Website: ulta-beauty
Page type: cross-sells
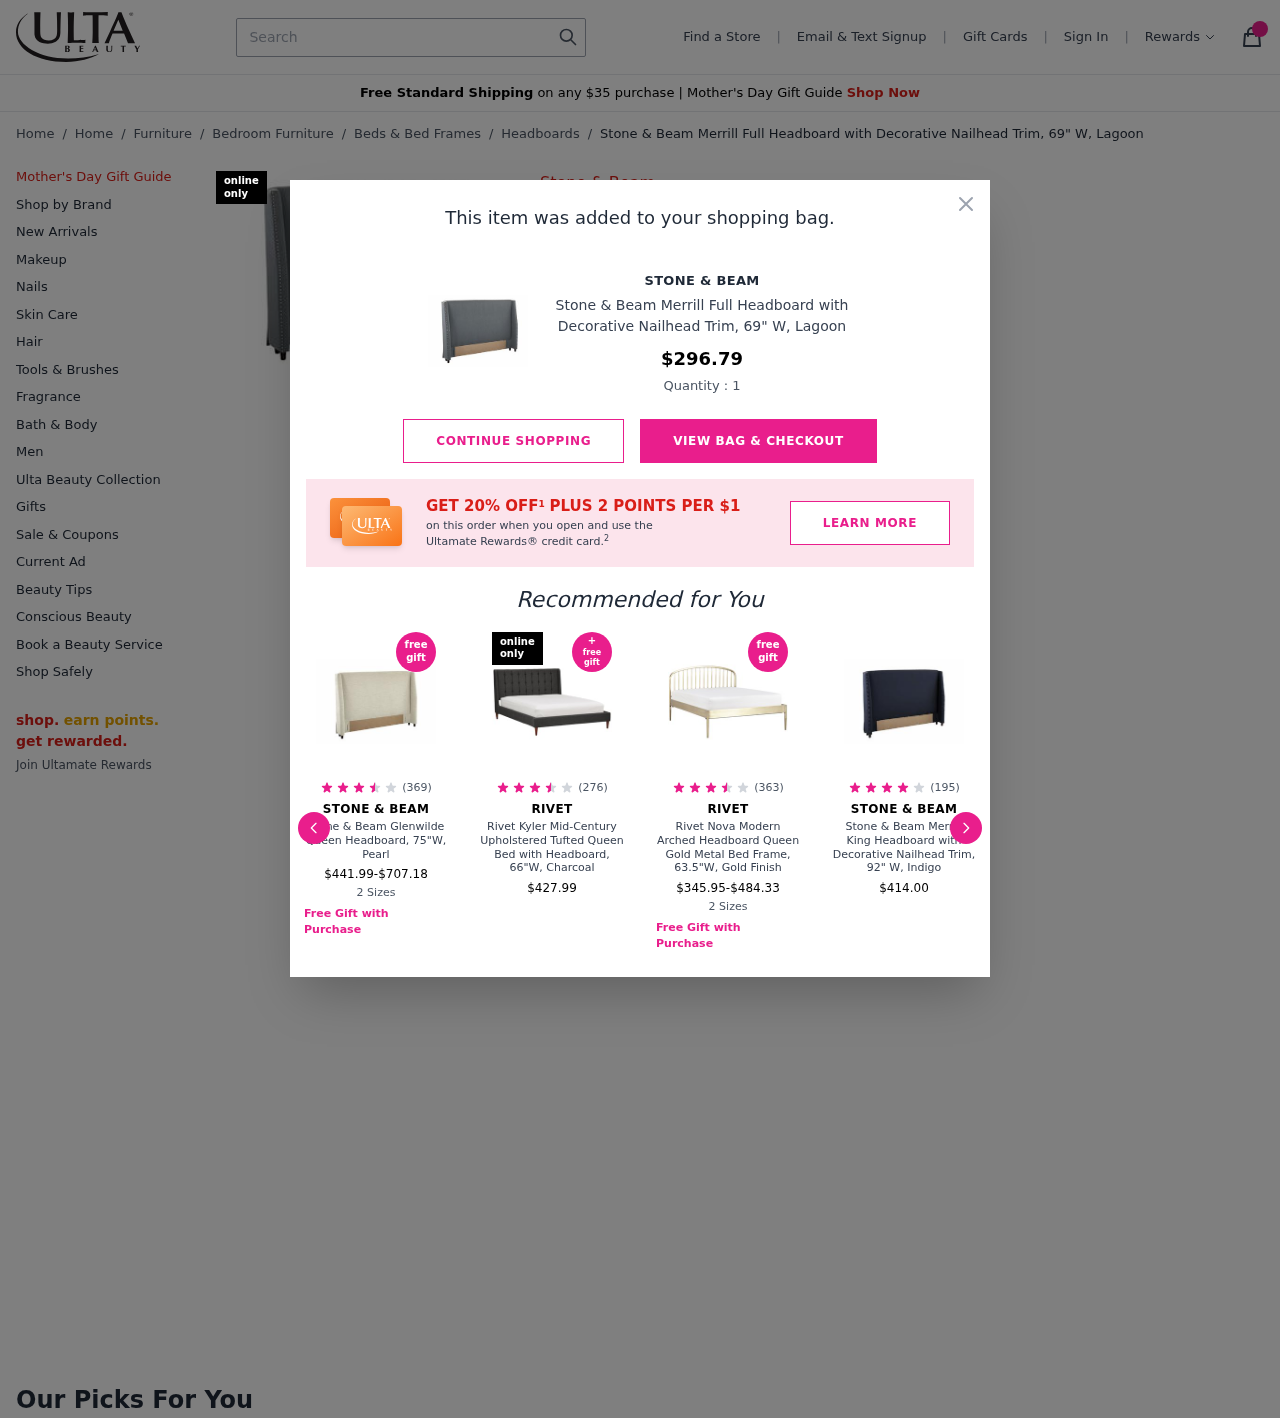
Product elements: key: PRODUCT1_BRAND
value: Stone & Beam
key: PRODUCT1_BREADCRUMB
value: Home
Furniture
Bedroom Furniture
Beds & Bed Frames
Headboards
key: PRODUCT1_NAME
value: Stone & Beam Merrill Full Headboard with Decorative Nailhead Trim, 69" W, Lagoon
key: PRODUCT1_QUANTITY
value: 1
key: PRODUCT2_BRAND
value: Stone & Beam
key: PRODUCT2_NAME
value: Stone & Beam Glenwilde Queen Headboard, 75"W, Pearl
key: PRODUCT2_NUM_RATINGS
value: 369
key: PRODUCT2_PRICE
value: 441.99
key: PRODUCT2_RATING
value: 3.7
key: PRODUCT3_BRAND
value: Rivet
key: PRODUCT3_NAME
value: Rivet Kyler Mid-Century Upholstered Tufted Queen Bed with Headboard, 66"W, Charcoal
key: PRODUCT3_NUM_RATINGS
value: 276
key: PRODUCT3_PRICE
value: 427.99
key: PRODUCT3_RATING
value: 3.7
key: PRODUCT4_BRAND
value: Rivet
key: PRODUCT4_NAME
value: Rivet Nova Modern Arched Headboard Queen Gold Metal Bed Frame, 63.5"W, Gold Finish
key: PRODUCT4_NUM_RATINGS
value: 363
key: PRODUCT4_PRICE
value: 345.95
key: PRODUCT4_RATING
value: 3.8
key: PRODUCT5_BRAND
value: Stone & Beam
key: PRODUCT5_NAME
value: Stone & Beam Merrill King Headboard with Decorative Nailhead Trim, 92" W, Indigo
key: PRODUCT5_NUM_RATINGS
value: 195
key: PRODUCT5_PRICE
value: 414
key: PRODUCT5_RATING
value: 4
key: PRODUCT1_BRAND2
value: STONE & BEAM
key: PRODUCT1_NAME2
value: Stone & Beam Merrill Full Headboard with Decorative Nailhead Trim, 69" W, Lagoon
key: PRODUCT1_PRICE2
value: $296.79
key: PRODUCT2_PRICE_MAX
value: -$707.18
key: PRODUCT4_PRICE_MAX
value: -$484.33
Search elements: key: HEADER_SEARCH
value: Search